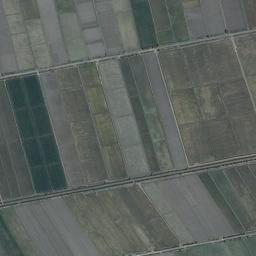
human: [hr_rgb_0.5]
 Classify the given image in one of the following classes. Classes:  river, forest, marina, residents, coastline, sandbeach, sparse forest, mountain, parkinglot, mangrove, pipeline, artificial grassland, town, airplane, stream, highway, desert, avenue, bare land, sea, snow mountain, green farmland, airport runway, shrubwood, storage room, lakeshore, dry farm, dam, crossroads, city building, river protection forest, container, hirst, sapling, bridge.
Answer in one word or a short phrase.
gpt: green farmland